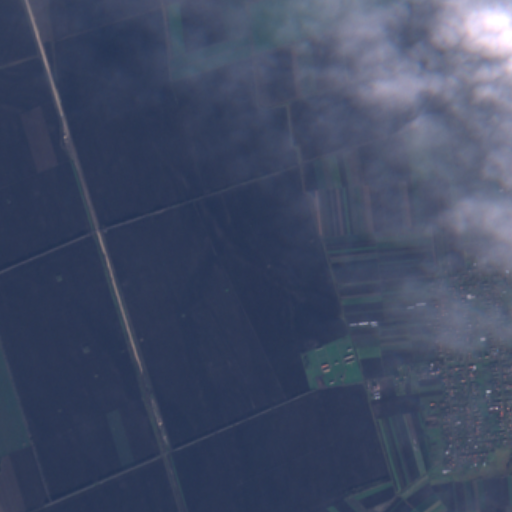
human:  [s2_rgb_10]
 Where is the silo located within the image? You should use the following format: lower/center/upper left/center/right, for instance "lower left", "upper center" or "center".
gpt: The silo is located in the lower right of the image.
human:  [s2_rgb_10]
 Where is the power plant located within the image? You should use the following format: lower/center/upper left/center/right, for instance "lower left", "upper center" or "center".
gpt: There is no power plant in the image.